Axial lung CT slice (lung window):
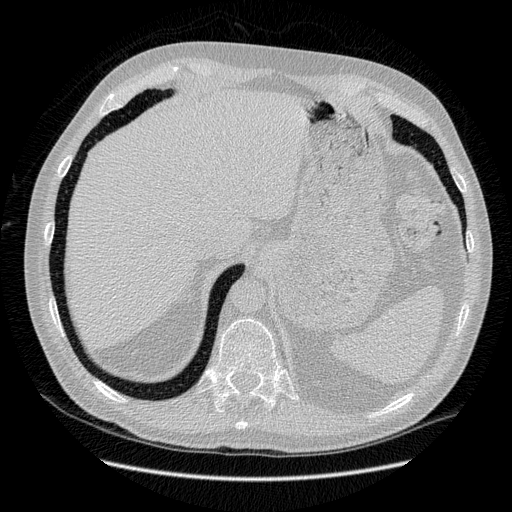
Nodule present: no